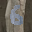
Label: 6